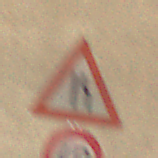
Verkehrszeichen: EinseitigVerengteFahrbahnRechts
Zusatzzeichen unten: Geschwindigkeit60
Umgebung: Roofed, Tunnel
Tageszeit: Midday
Wetter: NotSpecified
Licht: Natural
Jahreszeit: NotSpecified
Kontrast: MediumContrast